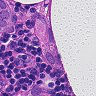
Metastatic tissue present: yes